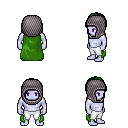
a pixel art fantasy rpg character, male body template, dark elf, purple skin, green cape, white pants, green parted hairstyle, chain hood, four views (front, back, left, right), 2x2 character sprite sheet, small pixel art, hard edges, no anti-aliasing